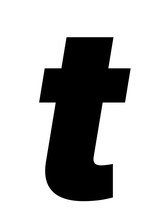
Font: Inter-Italic_Black_Italic